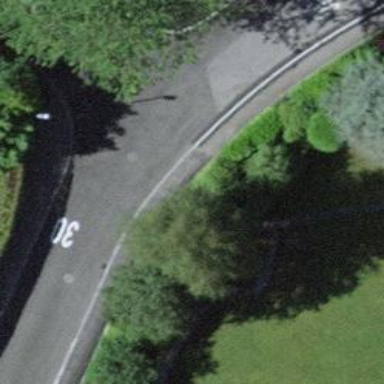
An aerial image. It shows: Kerb serving as barrier.